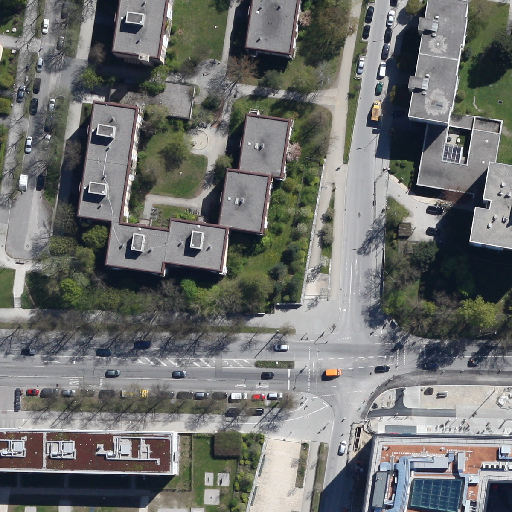
Referring expression: sidewalk